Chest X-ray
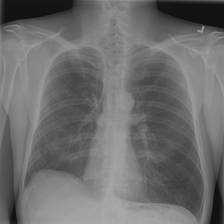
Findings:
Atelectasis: negative
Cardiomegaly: negative
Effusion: negative
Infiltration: positive
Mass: negative
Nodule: negative
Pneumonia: negative
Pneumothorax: negative
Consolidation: negative
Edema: negative
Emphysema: negative
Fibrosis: negative
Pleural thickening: negative
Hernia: negative